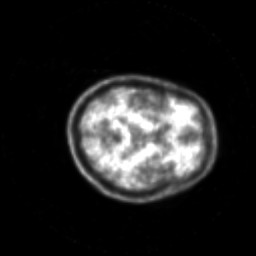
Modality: PET
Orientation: axial
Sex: male
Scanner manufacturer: siemens